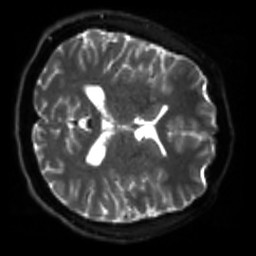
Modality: sbref
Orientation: axial
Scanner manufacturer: siemens
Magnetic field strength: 3 T
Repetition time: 4 s
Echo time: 0.0594 s